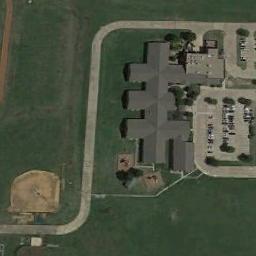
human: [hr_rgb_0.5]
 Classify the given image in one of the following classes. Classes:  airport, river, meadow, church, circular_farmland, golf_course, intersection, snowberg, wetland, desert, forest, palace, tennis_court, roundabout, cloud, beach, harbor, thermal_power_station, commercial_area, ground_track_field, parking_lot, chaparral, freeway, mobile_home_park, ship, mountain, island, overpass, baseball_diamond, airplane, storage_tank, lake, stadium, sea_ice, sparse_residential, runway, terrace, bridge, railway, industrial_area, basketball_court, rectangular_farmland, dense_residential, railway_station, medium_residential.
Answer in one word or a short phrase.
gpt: baseball_diamond